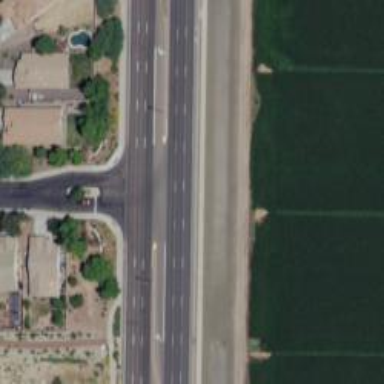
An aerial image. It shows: Secondary road with asphalt surface.